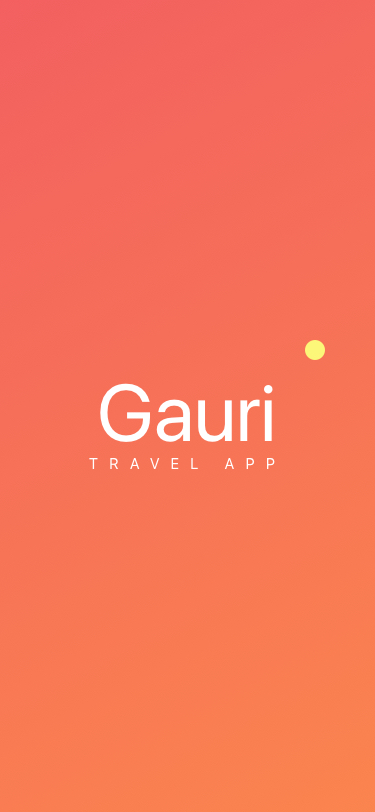
Text in this UI design:
Gauri
Travel app